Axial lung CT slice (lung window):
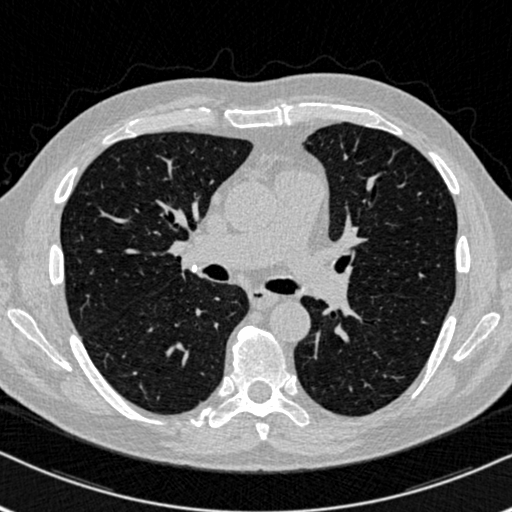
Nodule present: no